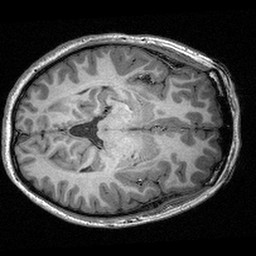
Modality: T1w
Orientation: axial
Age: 18
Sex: female
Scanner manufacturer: siemens
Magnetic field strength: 3 T
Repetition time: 2.53 s
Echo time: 0.00309 s